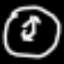
Label: clock